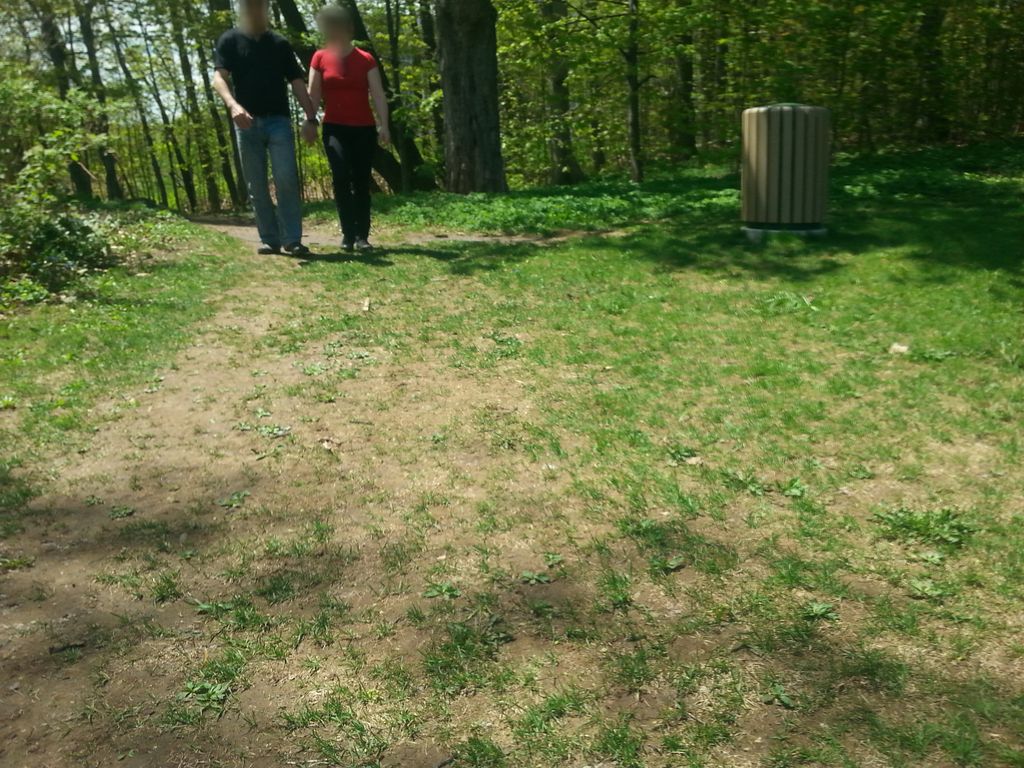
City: quebec_city